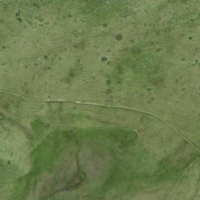
EUNIS habitat code: 26
Species observed at this site:
Menyanthes trifoliata